Question: ### Environment:
- - - - -
This is what I have implemented so far:
### HTML5-client
'''
$('#btnSignIn').click(function () {
var username = $("#username").val();
var password = $("#password").val();
function make_base_auth(user, password) {
var tok = user + ':' + password;
var final = "Basic " + $.base64.encode(tok);
console.log("FINAL---->" + final);
alert("FINAL---->" + final);
return final;
}
$.ajax({
type: "GET",
contentType: "application/json",
url: "http://localhost:8080/SesameService/webresources/users/secured/login",
crossDomain: true,
dataType: "text",
async: false,
data: {},
beforeSend: function (xhr) {
xhr.setRequestHeader('authorization', make_base_auth(username, password));
},
success: function () {
alert('Thanks for your signin in! ');
},
error: function (jqXHR, textStatus, errorThrown) {
console.log(textStatus, errorThrown);
alert(' Error in signIn-process!! ' + textStatus);
}
});
});
'''
### SERVER
In Security, I haven't got Security Manager enabled, it is disabled!
I have configured BASIC-authentication to Glassfish and my web.xml looks like that:
'''
<servlet-mapping>
<servlet-name>ServletAdaptor</servlet-name>
<url-pattern>/webresources/*</url-pattern>
</servlet-mapping>
<security-constraint>
<web-resource-collection>
<web-resource-name>REST Protected resources</web-resource-name>
<description/>
<url-pattern>/users/*</url-pattern>
</web-resource-collection>
<auth-constraint>
<role-name>admin</role-name>
<role-name>customer</role-name>
<role-name>user</role-name>
</auth-constraint>
</security-constraint>
<login-config>
<auth-method>BASIC</auth-method>
<realm-name>jdbcRealm</realm-name>
</login-config>
<security-role>
<role-name>admin</role-name>
</security-role>
<security-role>
<role-name>user</role-name>
</security-role>
<security-role>
<description/>
<role-name>customer</role-name>
</security-role>
'''
### GLASSFISH

### LOG
'''
FINE: [Web-Security] Setting Policy Context ID: old = null ctxID = SesameService/SesameService
FINE: [Web-Security] hasUserDataPermission perm: ("javax.security.jacc.WebUserDataPermission" "/webresources/users/secured/login" "GET")
FINE: [Web-Security] hasUserDataPermission isGranted: true
FINE: [Web-Security] Policy Context ID was: SesameService/SesameService
FINE: [Web-Security] hasResource isGranted: true
FINE: [Web-Security] hasResource perm: ("javax.security.jacc.WebResourcePermission" "/webresources/users/secured/login" "GET")
'''
### QUESTION:
1. If I encrypt (NOT encode) password in client when user is signing up and transfer it under the SSL/HTTPS, is this secure and good way to implement this?
2. If I use REST-service without client, it is always open, WHY? No BASIC-authentication? Have I understood something wrong with those url-patterns? http://localhost:8080/SesameService/webresources/users/secured/login
3. IF I get this working how to test that, because now if I authenticate once, I am authorised always? Is it possible to "log out" programatically inside the REST-service or in generally how to implement Log out?
4. When using Authorization in header with mandatory base64-encoded username:password do I have to encode my username and password to DB as well? I tried that and added Encoding (allowed values are Hex and Base64) to jdbcRealm to Glassfish and it seems that password is enough, but what happens when both are encoded in client?
I changed web.xml and now BASIC-authentication is working when calling REST-service straight in browser :'http://localhost:8080/SesameService/users/secured/login'
Changes:
- -
'''
<servlet-mapping>
<servlet-name>ServletAdaptor</servlet-name>
<url-pattern>/*</url-pattern>----> I took webresources off. It was generated by Netbeans
</servlet-mapping>
'''
- 'http://localhost:8080/SesameService/users/secured/login'
Now I get a HTTP/1.1 401 Unauthorized when trying to authenticate from HTML5-client.
'''
Origin: http://localhost:8383
Host:localhost:8080
Connection:keep-alive
Access-Control-Request-Method:GET
Access-Control-Request-Headers:authorization,content-type
'''
'''
x-powered-by:Servlet/3.0 JSP/2.2 (GlassFish Server Open Source Edition 3.1.2.2 Java/Oracle Corporation/1.7)
WWW-Authenticate:Basic realm="jdbcRealm"
Server:GlassFish Server Open Source Edition 3.1.2.2
Pragma:No-cache
Expires:Thu, 01 Jan 1970 02:00:00 EET
Date:Sat, 13 Apr 2013 15:25:06 GMT
Content-Type:text/html
Content-Length:1073
Cache-Control:no-cache
'''
When I try to authenticate with JavaScript + Authorization-header I got 401 error and that in the log:
'''
FINE: [Web-Security] Setting Policy Context ID: old = null ctxID = SesameService/SesameService
FINE: [Web-Security] hasUserDataPermission perm: ("javax.security.jacc.WebUserDataPermission" "/users/secured/login" "OPTIONS")
FINE: [Web-Security] hasUserDataPermission isGranted: true---->!!!!!!!!!!!!!
FINE: [Web-Security] Policy Context ID was: SesameService/SesameService
FINE: [Web-Security] Codesource with Web URL: file:/SesameService/SesameService
FINE: [Web-Security] Checking Web Permission with Principals : null------->!!!!!!!
FINE: [Web-Security] Web Permission = ("javax.security.jacc.WebResourcePermission" "/users/secured/login" "OPTIONS")
FINEST: JACC Policy Provider: PolicyWrapper.implies, context (SesameService/SesameService)- result was(false) permission (("javax.security.jacc.WebResourcePermission" "/users/secured/login" "OPTIONS"))
FINE: [Web-Security] hasResource isGranted: false------->!!!!!!!!!
FINE: [Web-Security] hasResource perm: ("javax.security.jacc.WebResourcePermission" "/users/secured/login" "OPTIONS")
FINEST: JACC Policy Provider: PolicyWrapper.getPermissions(cs), context (null) codesource ((null <no signer certificates>)) permissions: java.security.Permissions@5d4de3b0 (
'''
I can't be the first and only person who is trying to authenticate using BASIC in cross domain case.
I changed my cross origin filters like that:
'''
response.getHttpHeaders().putSingle("Access-Control-Allow-Headers", "Authorization");
'''
NO 401 error anymore but still error in JavaScript. IN Glassfish log:
'''
FINEST: JACC Policy Provider:
getPolicy (SesameService/SesameService) is NOT in service----->!!!!!!!!
FINE: JACC Policy Provider: file arrival check type: granted arrived: false exists: false lastModified: 0 storedTime: 1365968416000 state: deleted SesameService/SesameService
FINE: JACC Policy Provider: file arrival check type: excluded arrived: false exists: false lastModified: 0 storedTime: 0 state: deleted SesameService/SesameService
FINE: TM: getTransaction: tx=null, tm=null
FINE: TM: componentDestroyedorg.apache.catalina.servlets.DefaultServlet@227fe9a8
FINE: TM: resourceTable before: 0
FINE: TM: resourceTable after: 0
'''
BTW, because I have never get this work, does this work same way than calling the REST-service direct in its own domain. So, First client requests, server requests and username-password window opens, then client request and server authenticate and response the page? I am trying to get it: Request with Authorization header in it, response from server with result from the rest service and that's it. Any idea how to secure REST-services? Easier than that? This is impossible.
I just tried to move my HTML5-client to under java web-project, just pure html-pages and under same domain and BASIC-authentication is working 100 %. So the reason is because of cross-domain environment.
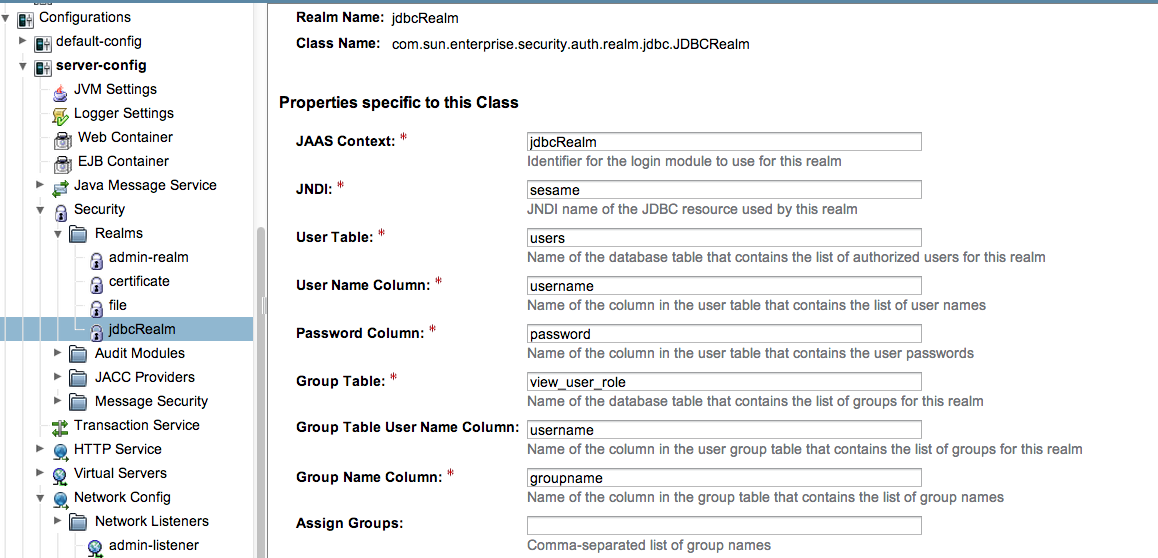
Answer: > If I encrypt (NOT encode) password in client when user is signing up and transfer it under the SSL/HTTPS, is this secure and good way to implement this?
Most probably you should simply pass the password in plain text over SSL/HTTPS.
All communication in SSL/HTTPS is encrypted, so it's probably not a good idea to encrypt the password as well unless you need to ensure the web server (technically the HTTPS terminator) cannot see the password.
> If I use REST-service without client, it is always open, WHY? No BASIC-authentication? Have I understood something wrong with those url-patterns?
Not sure I understand the question. However BASIC auth is not a good pattern for authentication in REST because it is passing the password in plain text.
> IF I get this working how to test that, because now if I authenticate once, I am authorised always? Is it possible to "log out" programatically inside the REST-service or in generally how to implement Log out?
In Basic Auth, the username and password are passed by the client . If the credentials are not passed by the client, then the server rejects the request. As such there is no concept of session.
However, as far as the Java EE server is concerned, the login creates a user session and future requests by the same user will use the same session. If you so configure it, this session will time out.
If logging out is important (i.e. control user sessions), then you have to create a servlet (/logout) for this which invalidates the HTTP session.
The standard Java security model works as follows: When the user logs in to a security realm, the Java EE server stores a secure cookie in your browser. The browser sends this cookie back to the Java EE server in each request to the same realm. The Java EE server checks for this cookie in every request and uses it to identify the user, connecting the request to the user's session.
So you probably want to do have the REST service in the same security realm as the web application, so the browser and server work seamlessly.
> When using Authorization in header with mandatory base64-encoded username:password do I have to encode my username and password to DB as well? I tried that and added Encoding (allowed values are Hex and Base64) to jdbcRealm to Glassfish and it seems that password is enough, but what happens when both are encoded in client?
No, don't encode the username or password - this is all handled deep within the browser and Glassfish. If you encode in the client, the client will encode the encoding and the server will reject the password.
---
> Could you tell me if is it possible to use j_security_check from html5-page with javaScript or am I in problems again :) I have made couple of Primefaces + jsf-application where I used FORM-auth and there wasn't any problem, but this has been totally disaster case for me.
You should be able to get this working comfortably with j_security_check assuming that the RESTful services stay in the same domain and security realm (then logging on to the web application will allow the browser to send the correct cookie to the REST URIs).
Do note, however, that other applications will have difficulty accessing the REST services. Basically, they will have to log in via the j_security_check and then maintain the cookies sent by Glassfish. If you do need other applications to access these services programmatically, then you will need another solution:
1. You can set up the security realm to allow different authenticators to be 'sufficient'; set up HTTP BASIC Auth as well and make sure that none are marked 'necessary'
2. Deploy the RESTful services twice, the other being a different URI. If you want to use HTTP BASIC Auth, this might be a SSL/HTTPS end point to ensure the passwords are handled securely